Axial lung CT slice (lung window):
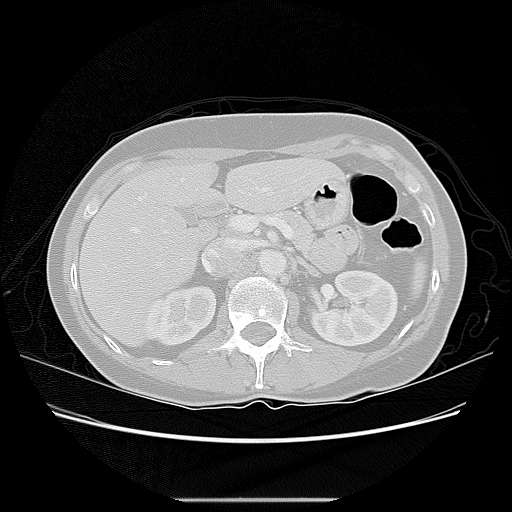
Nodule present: no